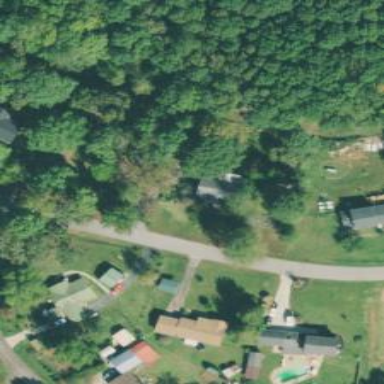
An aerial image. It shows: Driveway.